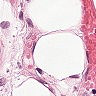
Metastatic tissue present: yes